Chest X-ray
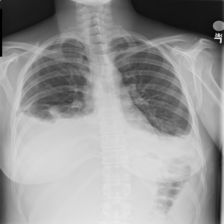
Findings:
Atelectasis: negative
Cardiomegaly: negative
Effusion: positive
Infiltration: negative
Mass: negative
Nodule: positive
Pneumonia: negative
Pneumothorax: negative
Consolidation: negative
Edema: negative
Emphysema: negative
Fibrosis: negative
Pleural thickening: negative
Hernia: negative